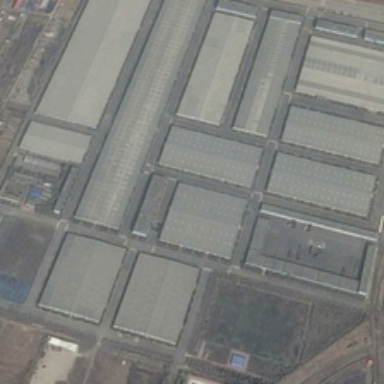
Some large buildings are in an industrial area .